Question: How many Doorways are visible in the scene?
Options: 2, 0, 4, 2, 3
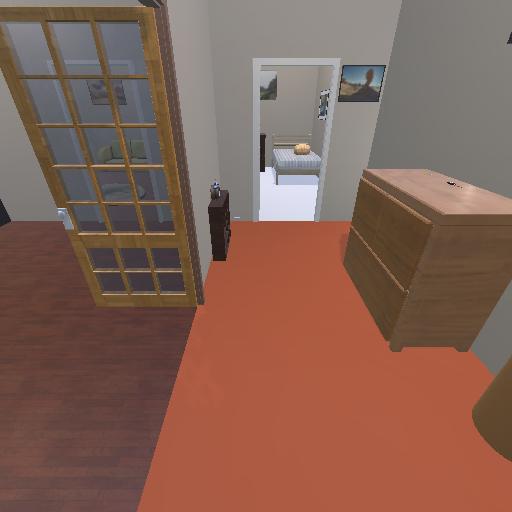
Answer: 2